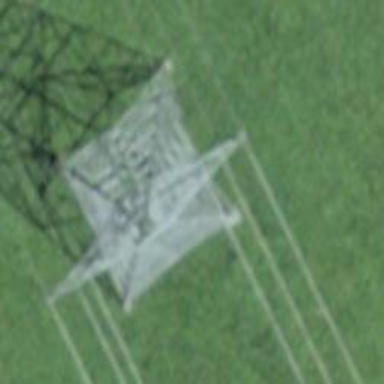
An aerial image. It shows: Power tower.